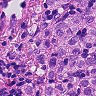
Metastatic tissue present: yes